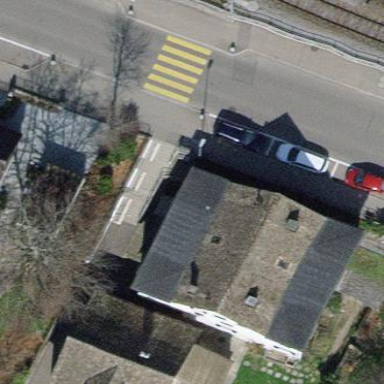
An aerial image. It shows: Building with flat grey roof.